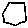
Label: hexagon